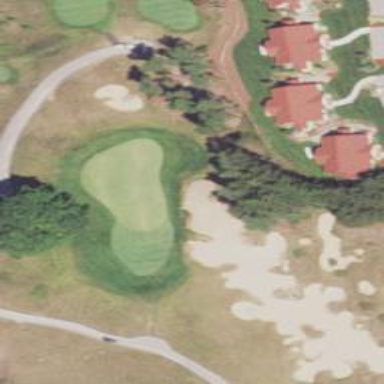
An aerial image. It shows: Rough grassy area used for golf.